Field crop: tomato
Growth stage: 1
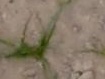
Species: cyperus